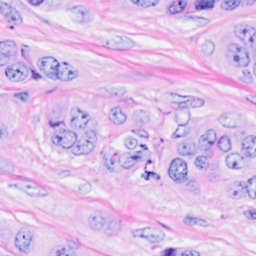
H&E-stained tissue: Breast